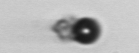
Label: bead